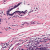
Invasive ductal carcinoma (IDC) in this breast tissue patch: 1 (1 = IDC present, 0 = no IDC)